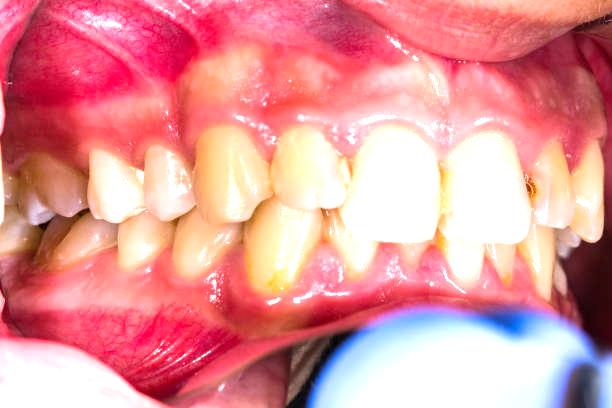
Condition: Gingivitis